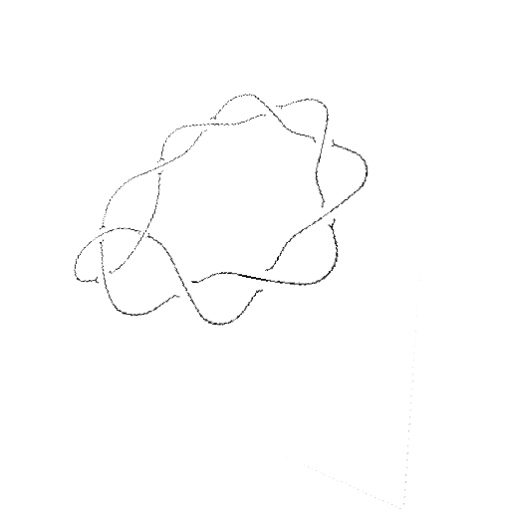
Crossing number: 10